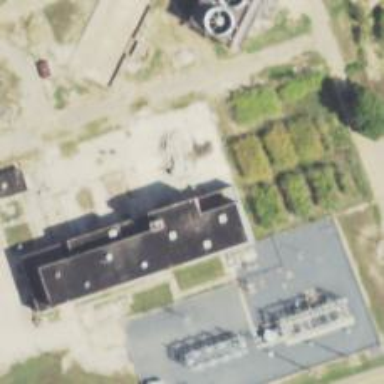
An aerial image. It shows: Steam turbine gas generator.